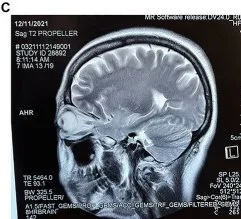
(A-C) are three different sections of the sagittal position of the first MRI at the patient's admission.
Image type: radiology (mri)